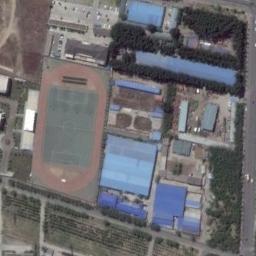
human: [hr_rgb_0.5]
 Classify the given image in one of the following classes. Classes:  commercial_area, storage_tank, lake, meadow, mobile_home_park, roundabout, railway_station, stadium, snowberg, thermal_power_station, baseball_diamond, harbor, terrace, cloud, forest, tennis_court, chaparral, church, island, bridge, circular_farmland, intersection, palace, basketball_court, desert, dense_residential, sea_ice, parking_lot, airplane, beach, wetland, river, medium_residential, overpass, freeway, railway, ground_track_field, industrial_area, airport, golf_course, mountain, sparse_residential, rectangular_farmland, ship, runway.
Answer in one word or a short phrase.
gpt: industrial_area